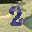
Label: 2